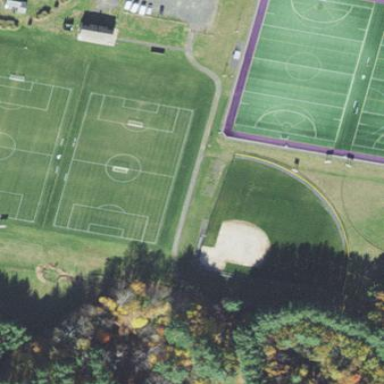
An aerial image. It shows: Soccer pitch for leisure land activities.